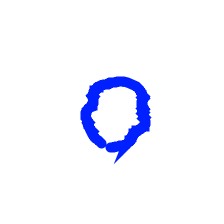
Shape: circle